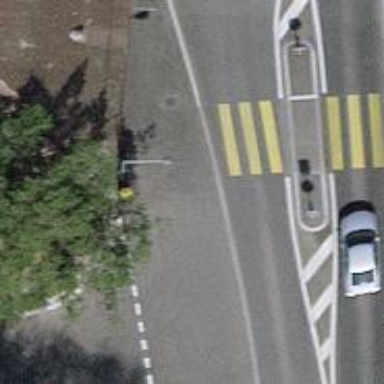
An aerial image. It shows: Asphalt sidewalk along the footway.